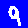
Digit: 9